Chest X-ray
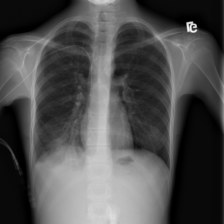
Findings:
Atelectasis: negative
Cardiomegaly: negative
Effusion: negative
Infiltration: negative
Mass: negative
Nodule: negative
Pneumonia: positive
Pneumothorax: negative
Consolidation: negative
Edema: negative
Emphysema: negative
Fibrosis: negative
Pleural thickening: negative
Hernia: negative